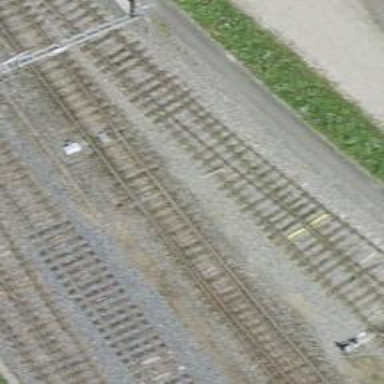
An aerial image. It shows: Railway switch.